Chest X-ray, AP view. Patient: 74 years old, sex F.
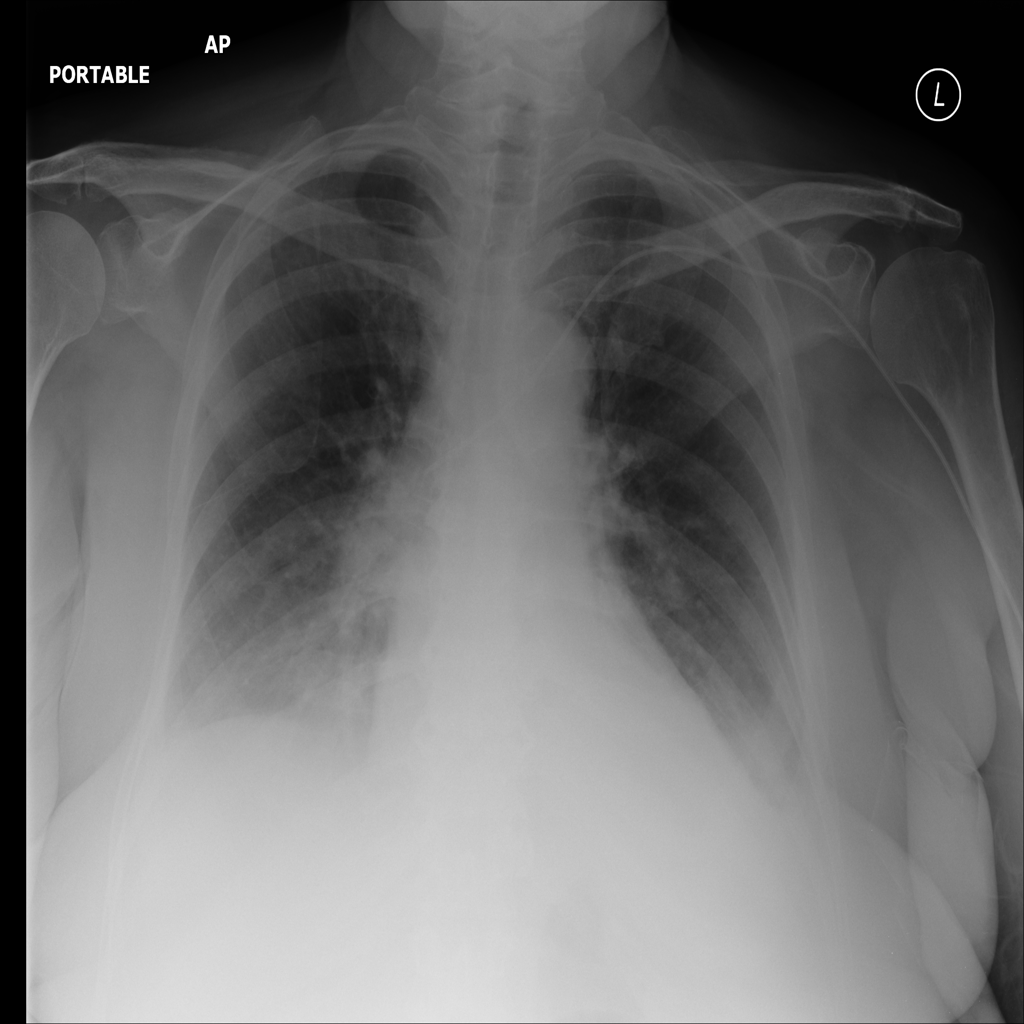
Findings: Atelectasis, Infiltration